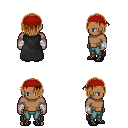
a pixel art fantasy rpg character, male body template, human, dark skin, black cape, teal pants, brown bangs hairstyle, red bandana, white cloth bandages, ghillies, four views (front, back, left, right), 2x2 character sprite sheet, small pixel art, hard edges, no anti-aliasing